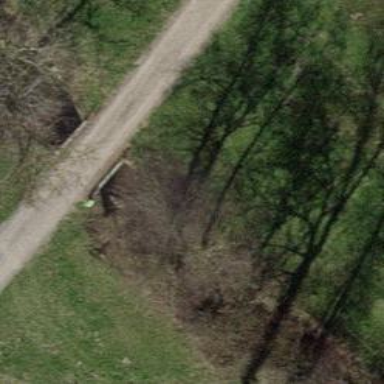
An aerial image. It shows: Culvert tunnel.